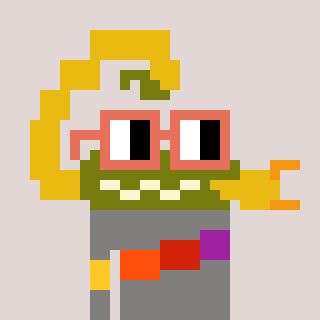
a pixel art character with square orange glasses, a scorpion-shaped head and a bluegrey-colored body on a warm background